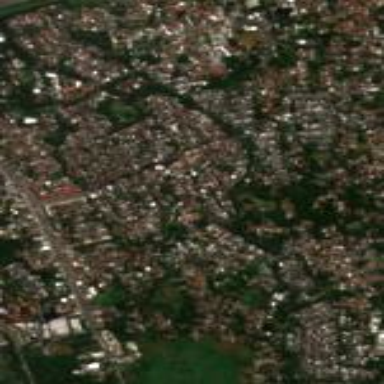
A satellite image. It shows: Residential area with houses.